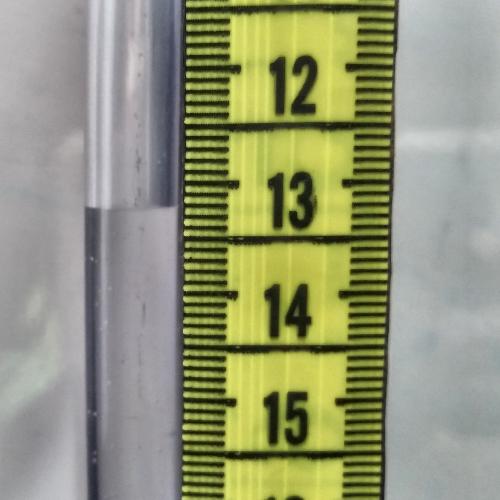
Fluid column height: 13.2 cm